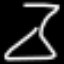
Label: hourglass